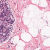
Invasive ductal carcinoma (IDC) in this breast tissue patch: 0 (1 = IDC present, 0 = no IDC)